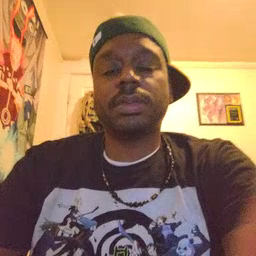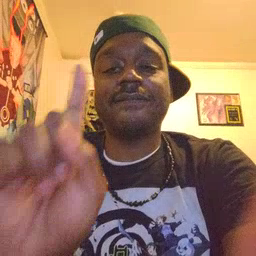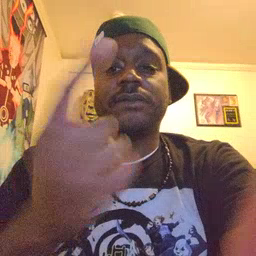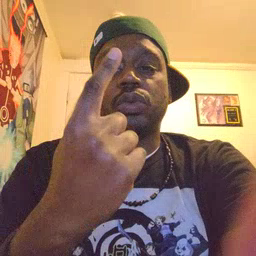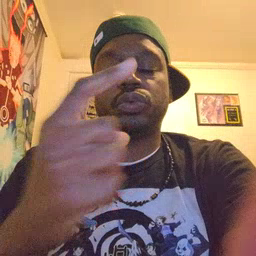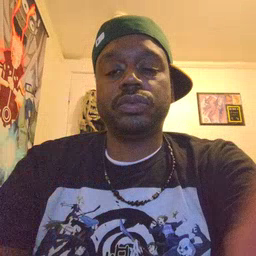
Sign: first